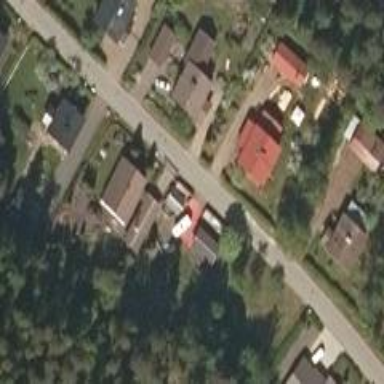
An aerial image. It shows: Asphalt road in residential area.